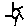
Label: sun